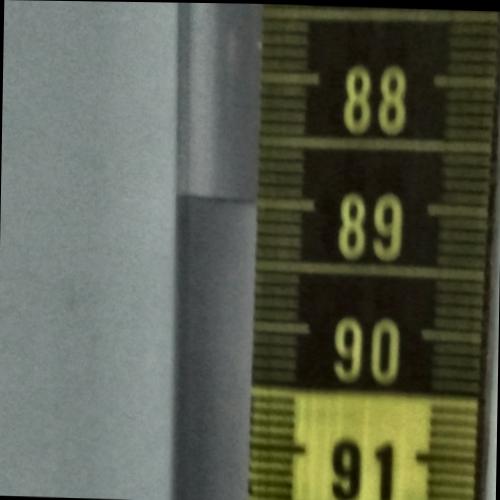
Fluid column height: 89.0 cm